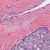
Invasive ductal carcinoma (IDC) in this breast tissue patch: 0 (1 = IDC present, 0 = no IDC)